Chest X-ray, AP view. Patient: 12 years old, sex M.
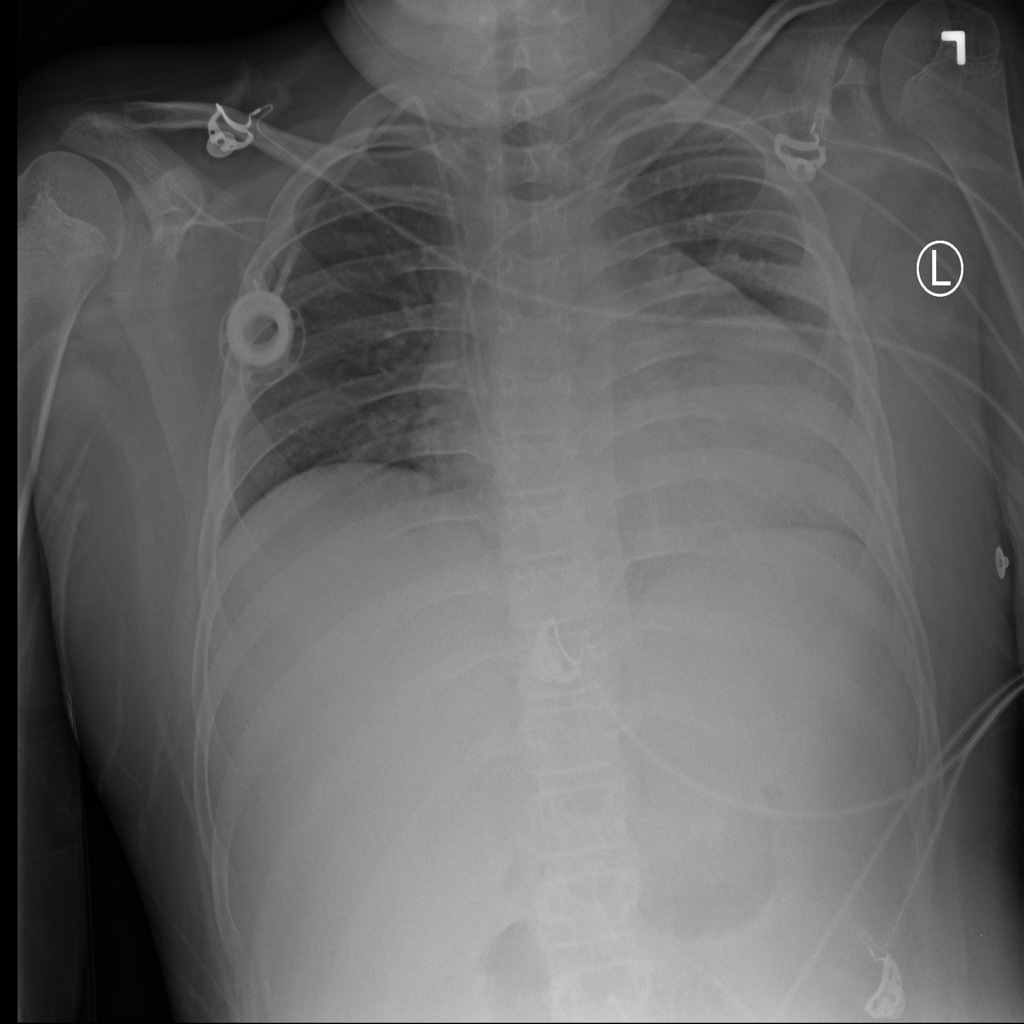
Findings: Cardiomegaly, Effusion